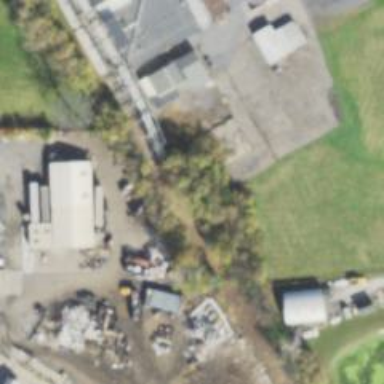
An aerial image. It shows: Rail spur service.